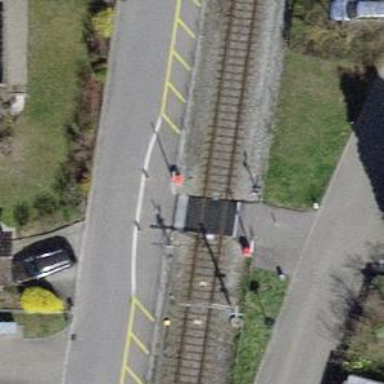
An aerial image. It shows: Railway crossing with lights and barriers.